Question: I have two views in my RCP application, wherein I'm performing a task(background operation),the status of the operation is shown in view1. What I'm trying to achieve is that,during the task in progress, user shouldn't able to move/traverse to other views.They(other views) should be disabled.
As a workaround i tried using the showView method of IWorkbenchPage.
'''
activePage.showView(view.ID,null,IWorkbenchPage.VIEW_VISIBLE);
'''
I've used the three constants VIEW_VISIBLE,VIEW_ACTIVATE,VIEW_CREATE. None worked in my case though.By the way in showView method signature, i could not figure out what is a secondary id.
Below is the simulated demo of my problem

here the user can traverse to view Demo,during the operation, which shouldn't be actually.
How can i resolve this, any ideas please?
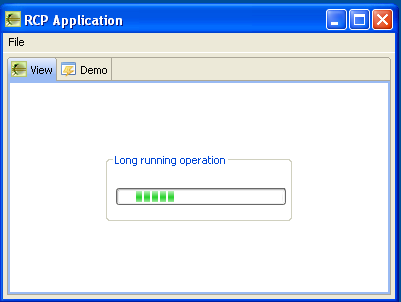
Answer: You can't really disable a view (there is no notion of "disabled views"). The only thing you can do is hide it. Use the hideView() method to do that.